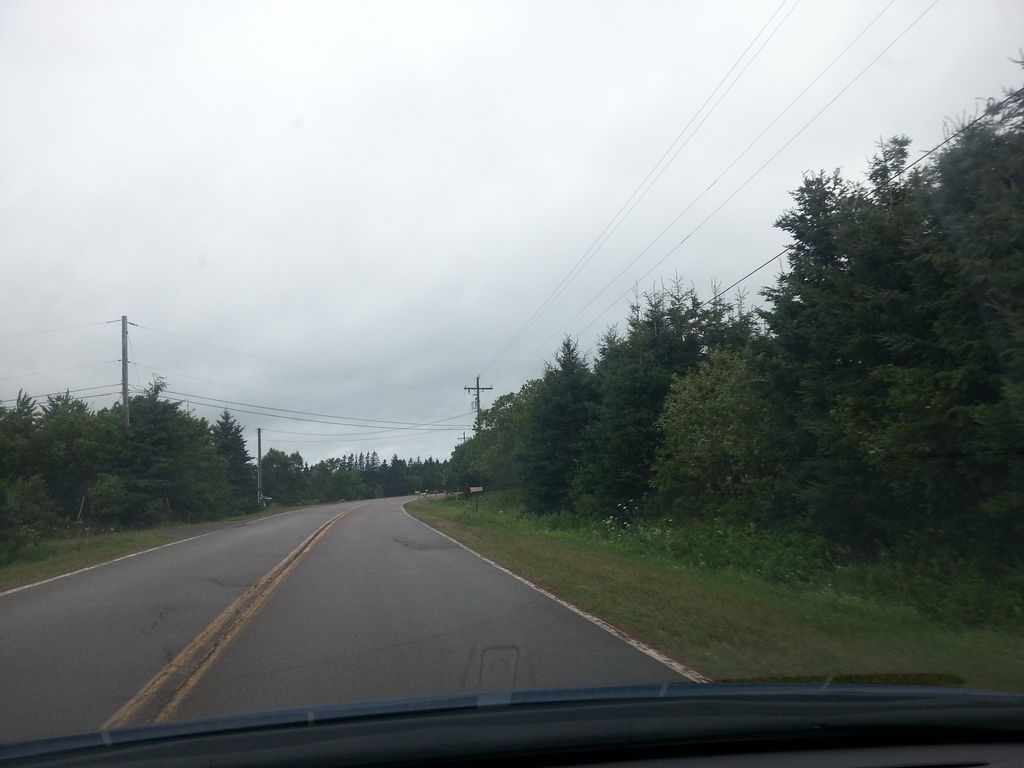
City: charlottetown